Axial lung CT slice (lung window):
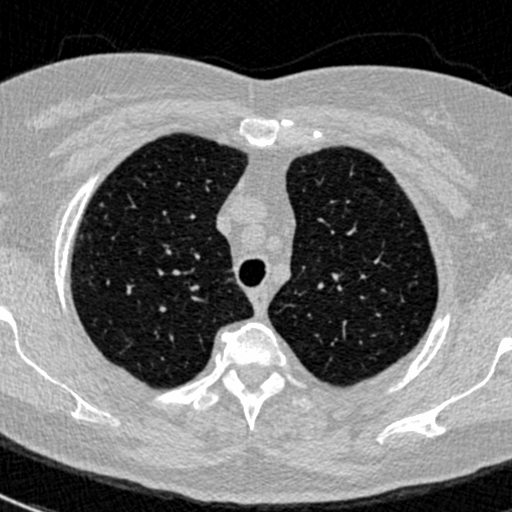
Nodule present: no